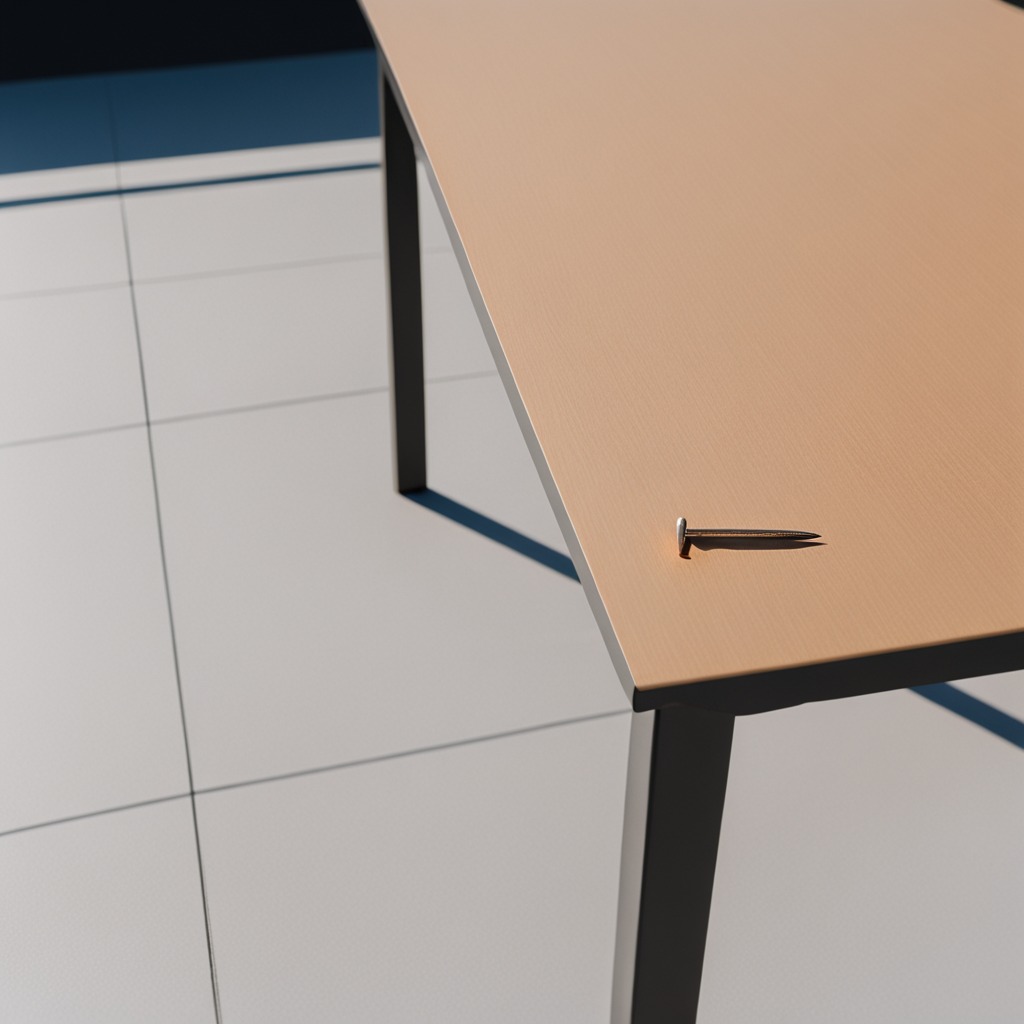
A nail is lying on the table in the outdoor tool station.